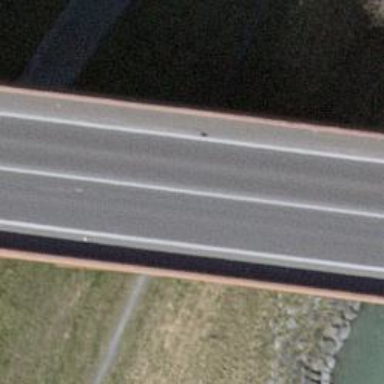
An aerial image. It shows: Striking red box girder bridge with asphalt surface.